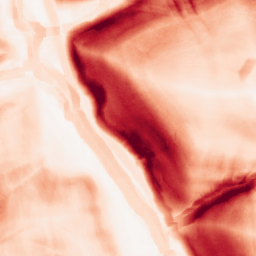
Category: morphological
Decomposition family: morphological_square
Decomposition parameters: operation: gradient
size: 10
Upsampling method: fft_zeropad
Upsampling parameters: scale: 2
Upsampling scale: 2